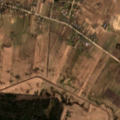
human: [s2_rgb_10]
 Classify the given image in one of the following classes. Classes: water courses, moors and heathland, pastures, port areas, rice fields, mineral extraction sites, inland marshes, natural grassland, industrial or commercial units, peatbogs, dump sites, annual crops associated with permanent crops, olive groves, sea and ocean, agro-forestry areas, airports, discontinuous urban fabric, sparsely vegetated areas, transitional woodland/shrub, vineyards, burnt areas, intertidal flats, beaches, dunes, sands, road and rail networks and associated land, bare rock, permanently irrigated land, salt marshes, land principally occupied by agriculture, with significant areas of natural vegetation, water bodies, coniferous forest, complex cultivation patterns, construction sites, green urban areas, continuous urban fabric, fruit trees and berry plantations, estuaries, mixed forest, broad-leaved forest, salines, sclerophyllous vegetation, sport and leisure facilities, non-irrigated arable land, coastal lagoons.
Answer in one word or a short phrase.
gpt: discontinuous urban fabric, non-irrigated arable land, pastures, complex cultivation patterns, coniferous forest, mixed forest